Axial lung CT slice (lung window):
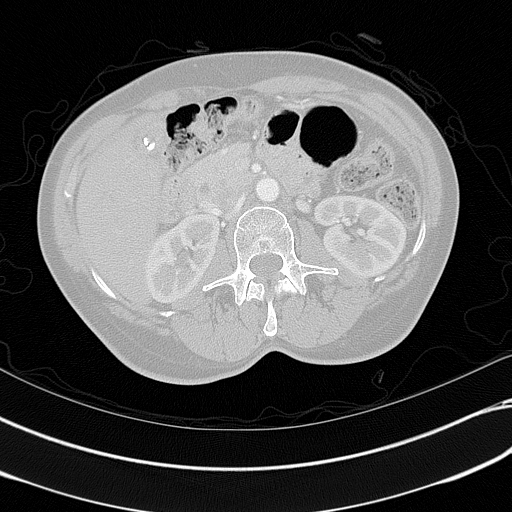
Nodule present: no